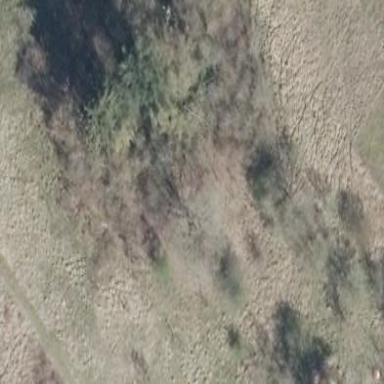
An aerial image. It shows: Semi-deciduous scrub with broadleaved leaves.